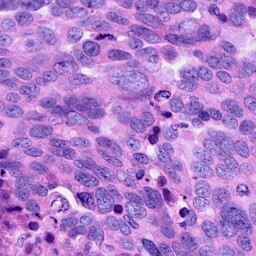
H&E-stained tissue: Ovarian